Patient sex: F
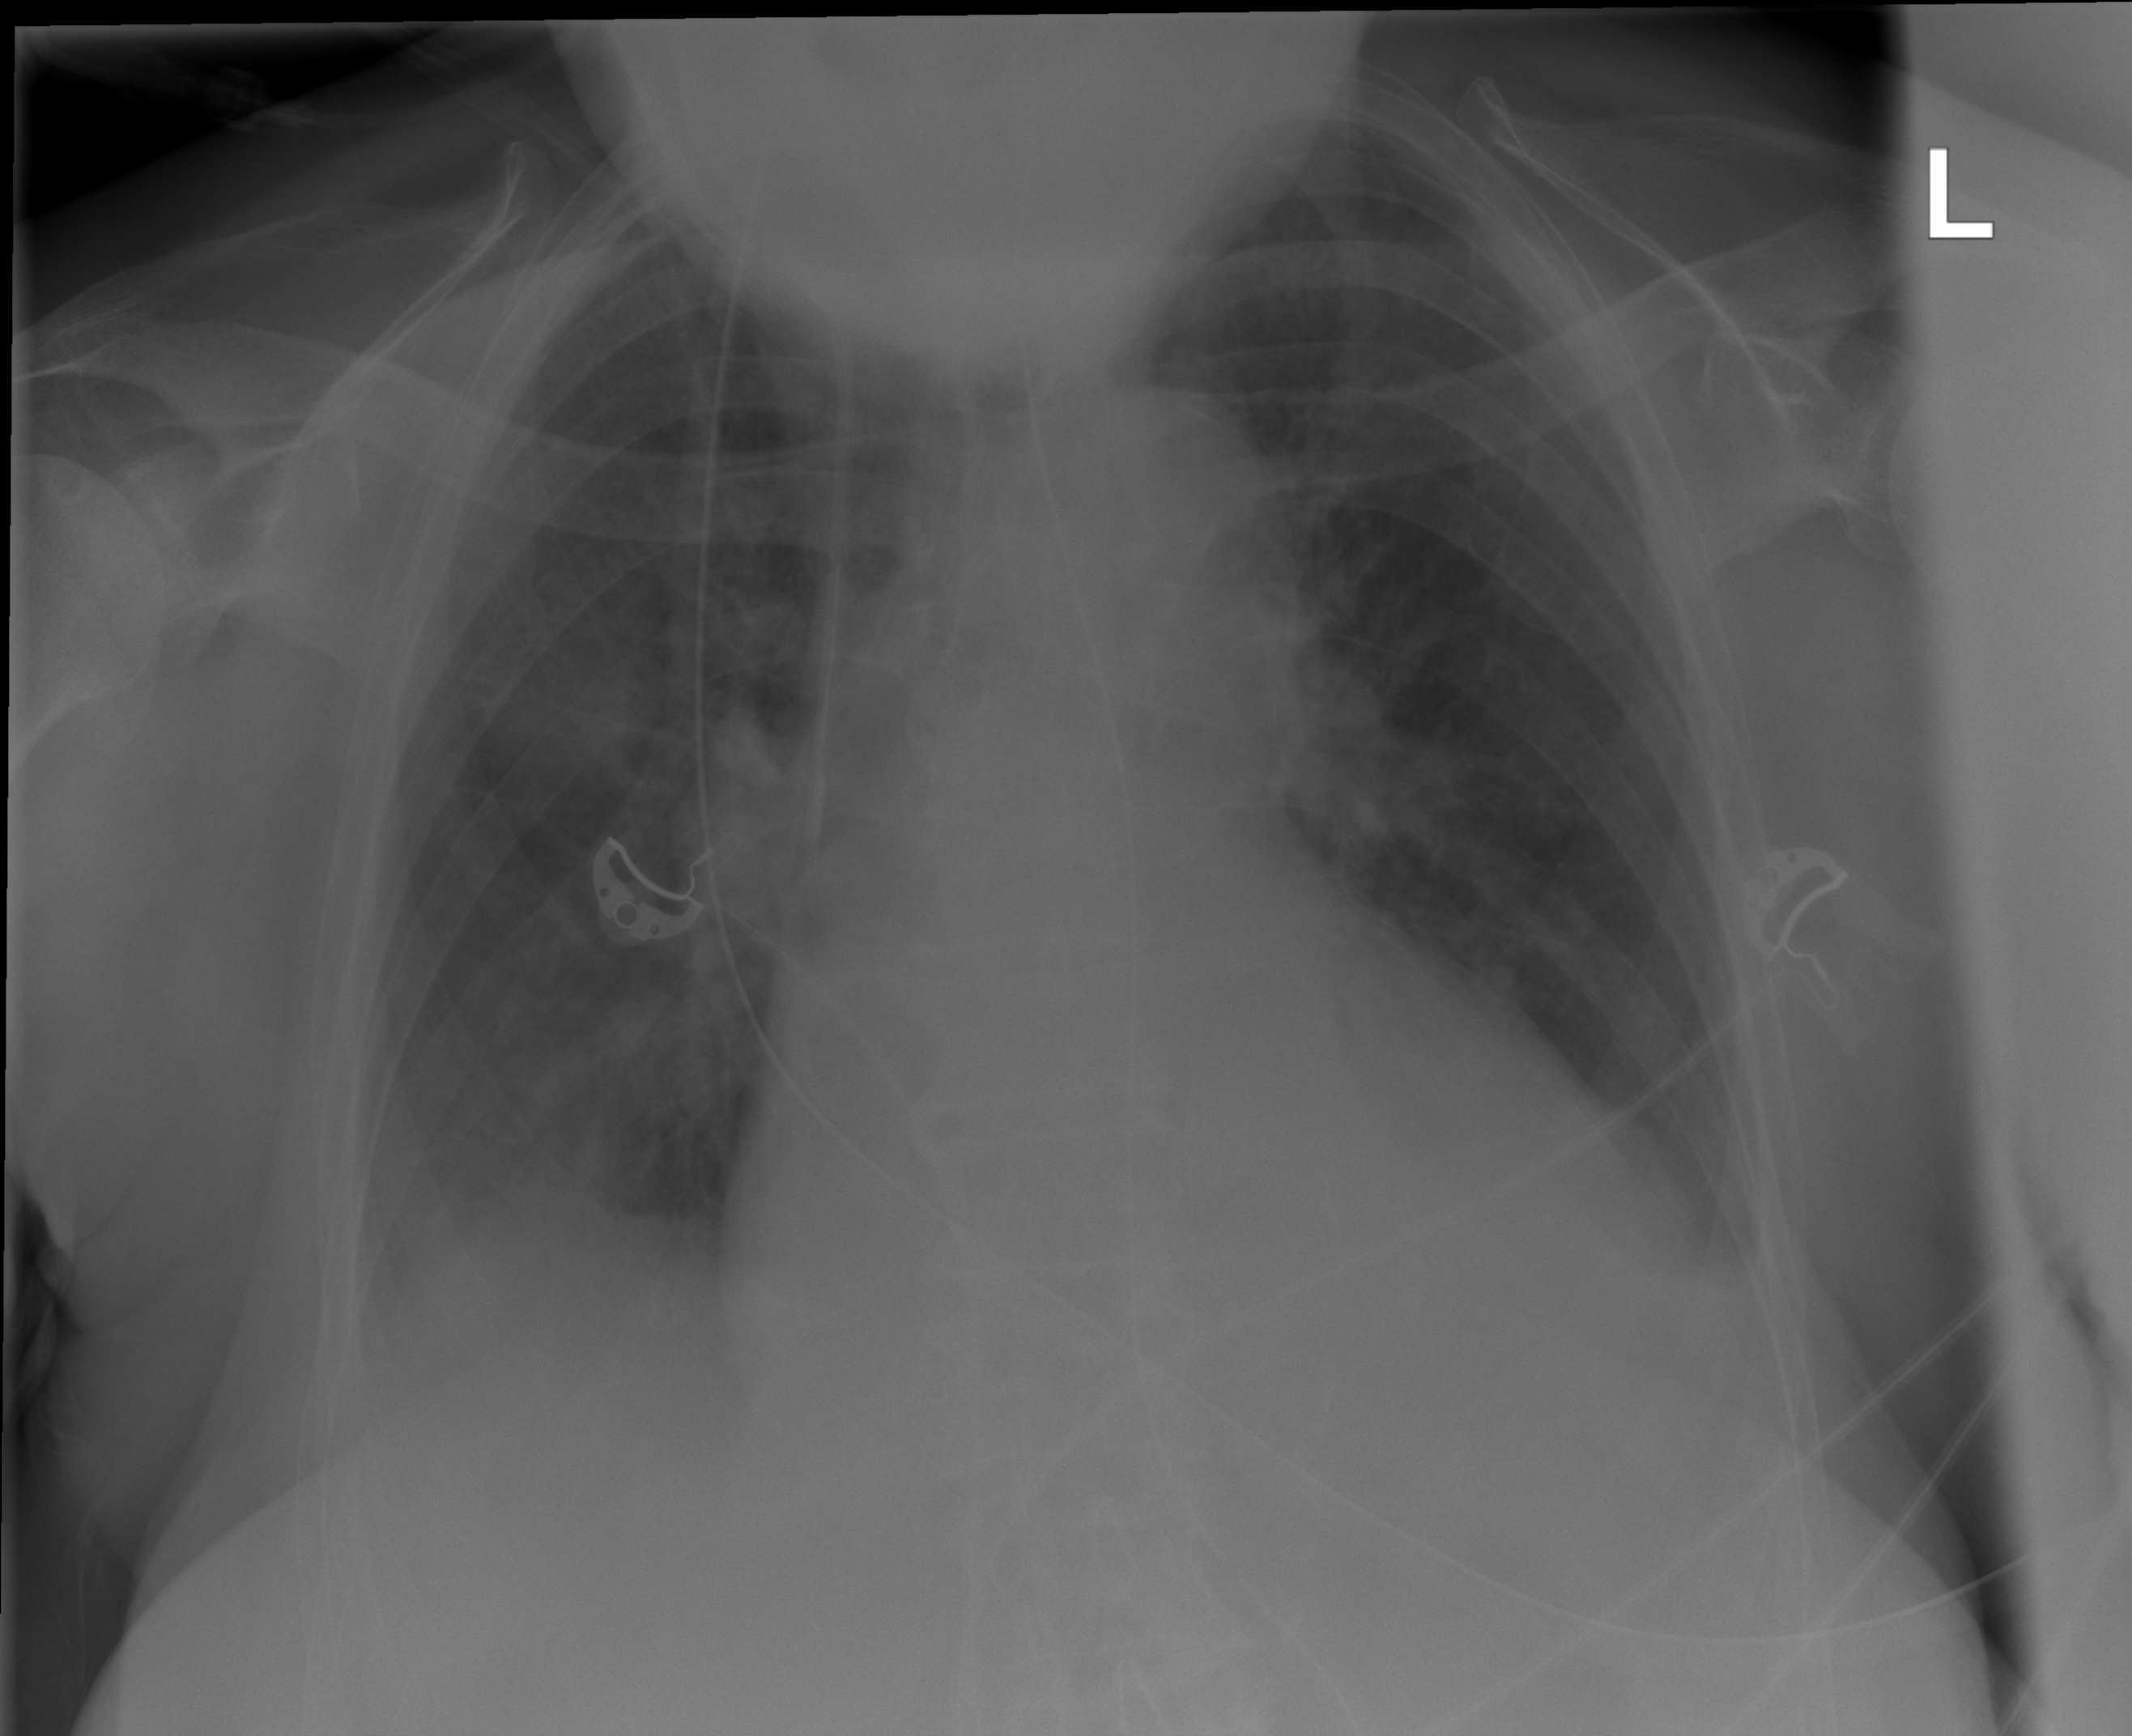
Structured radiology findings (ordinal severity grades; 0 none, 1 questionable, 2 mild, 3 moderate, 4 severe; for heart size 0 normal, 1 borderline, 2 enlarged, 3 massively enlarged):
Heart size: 2
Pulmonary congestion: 2
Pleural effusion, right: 3
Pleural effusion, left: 3
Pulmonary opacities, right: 2
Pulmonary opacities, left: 2
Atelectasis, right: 2
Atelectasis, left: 2